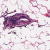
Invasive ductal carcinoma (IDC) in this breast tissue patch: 0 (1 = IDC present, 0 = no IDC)